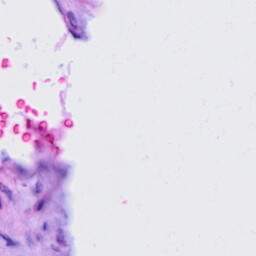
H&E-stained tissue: Cervix